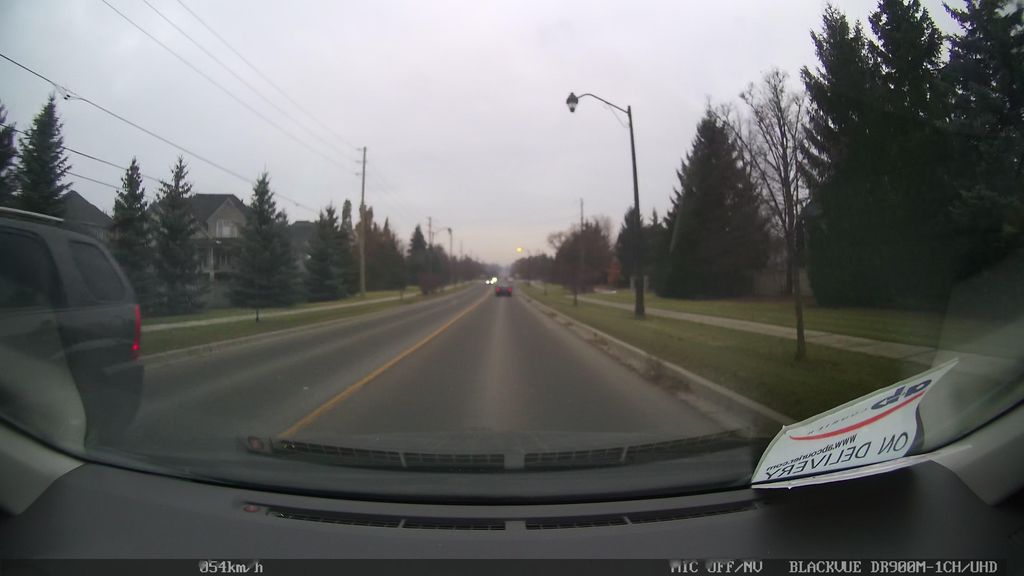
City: toronto